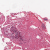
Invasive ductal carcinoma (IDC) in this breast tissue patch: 0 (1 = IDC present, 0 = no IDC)